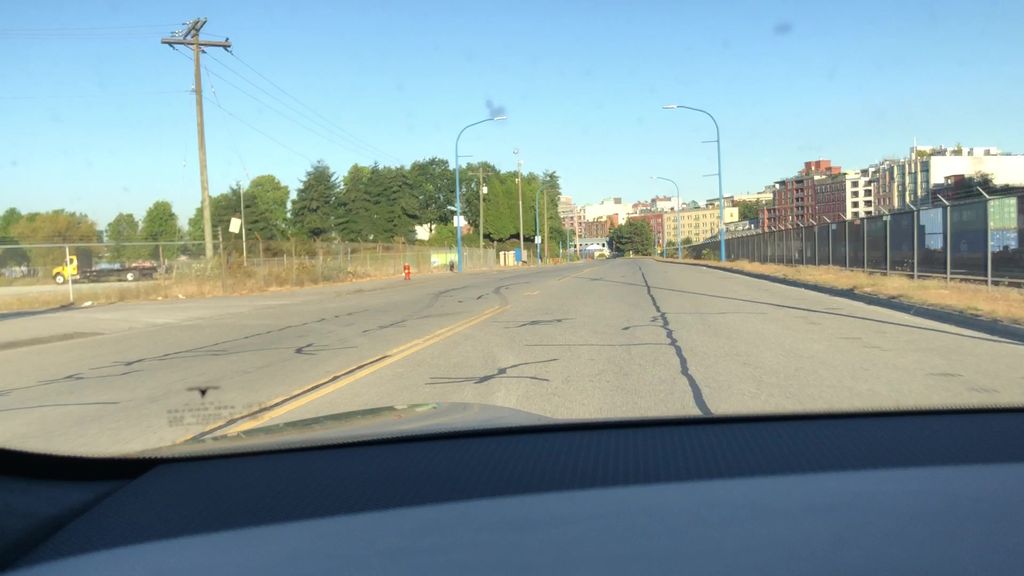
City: vancouver